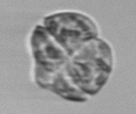
Label: Karenia